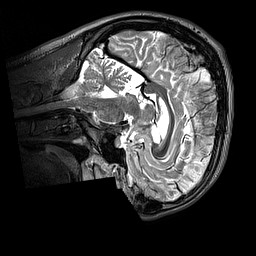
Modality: T2w
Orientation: sagittal
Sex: male
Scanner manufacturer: siemens
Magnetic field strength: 3 T
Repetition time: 3.2 s
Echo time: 0.409 s